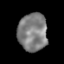
Tissue: lung
Cell type: T cells
Senescence score: 0.2434
Nuclear area (px): 1078
Mean DAPI intensity: 127.331